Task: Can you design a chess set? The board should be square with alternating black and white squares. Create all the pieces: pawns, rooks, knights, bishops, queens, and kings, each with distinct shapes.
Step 4265:
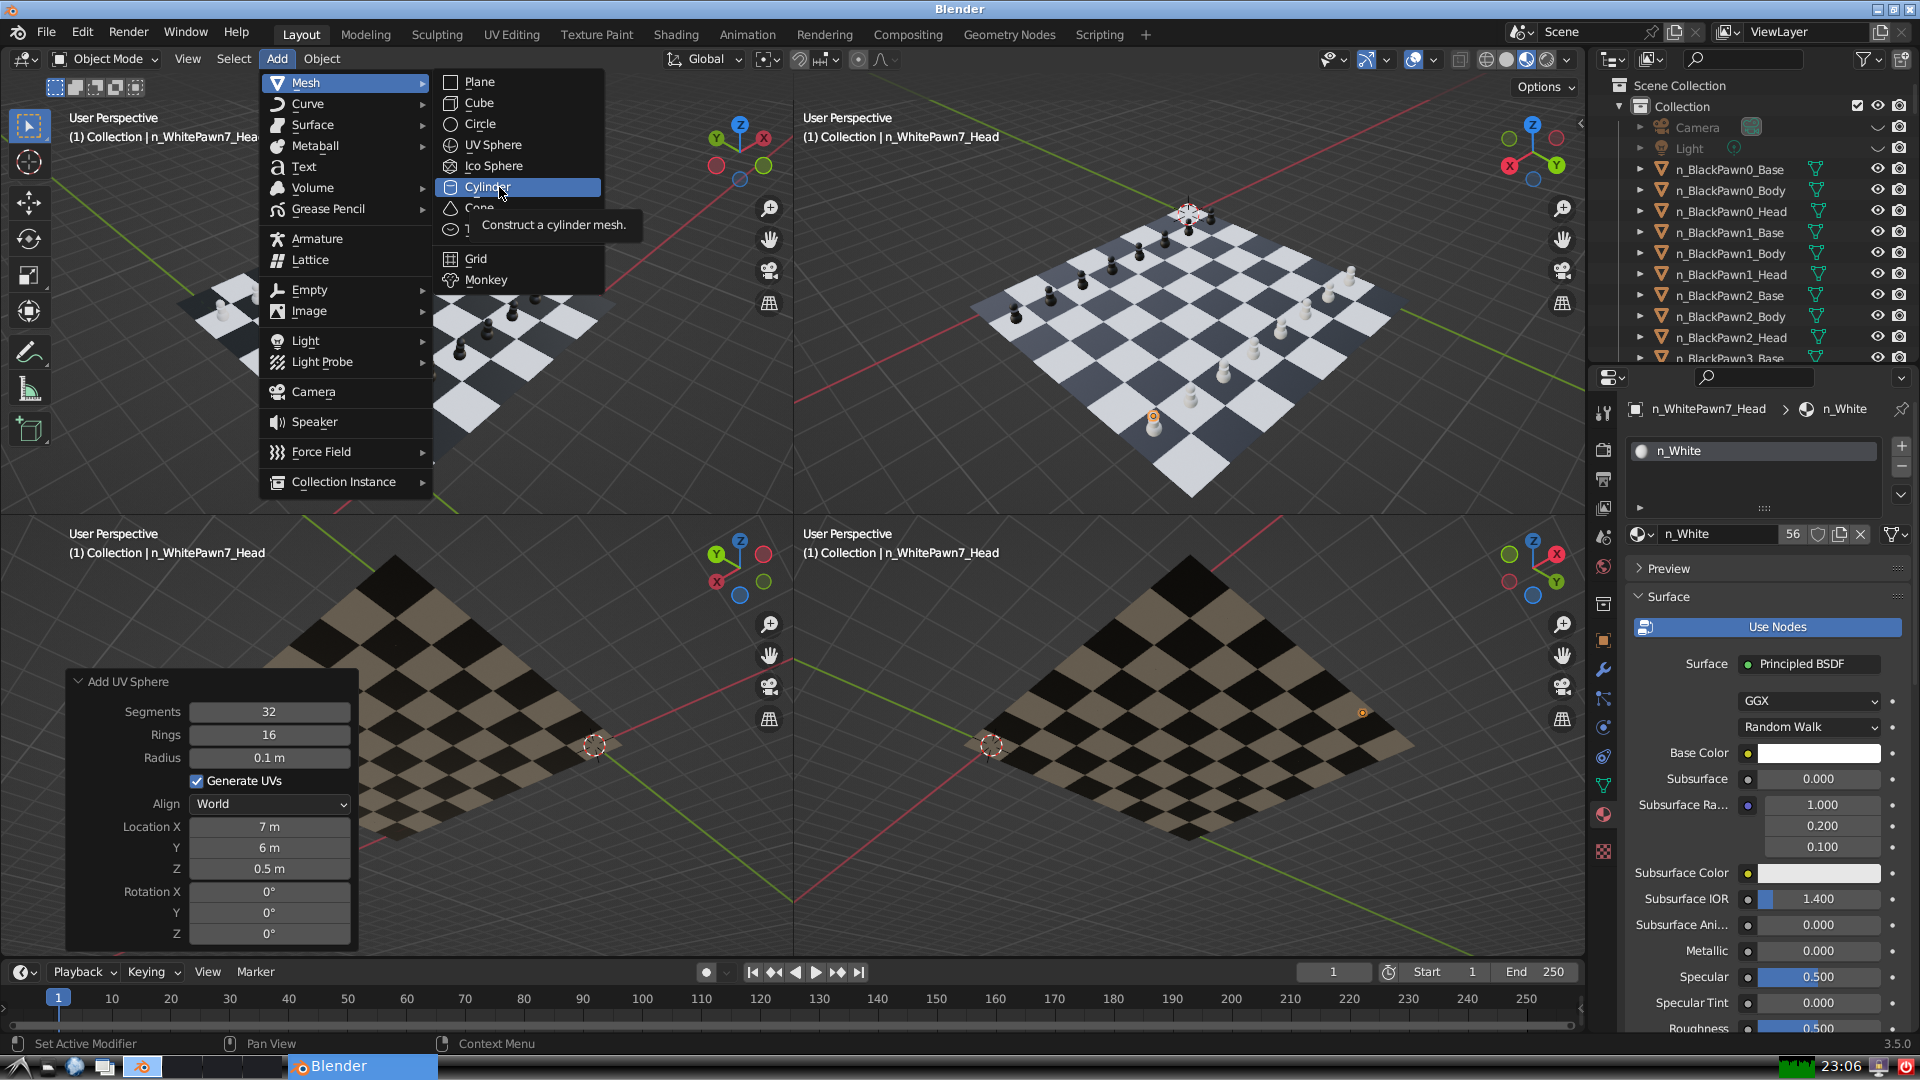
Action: click: no